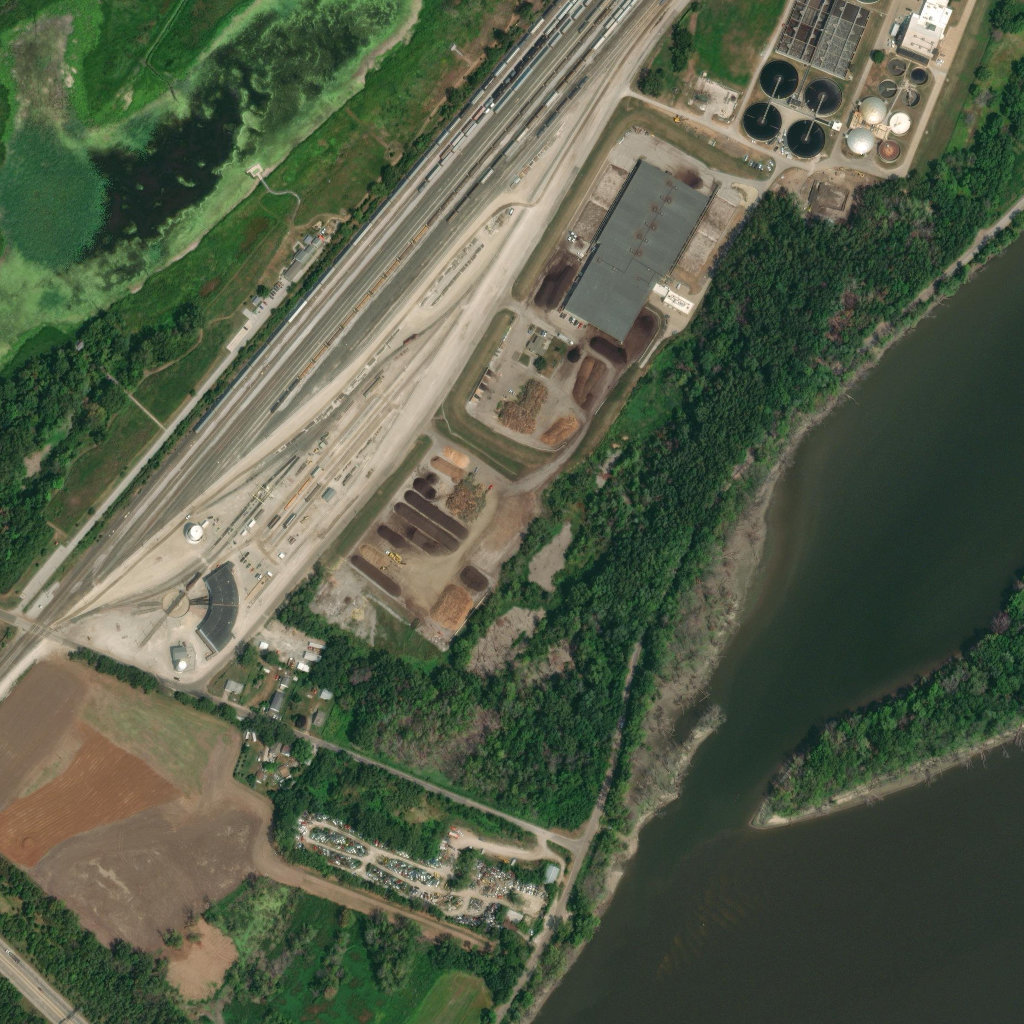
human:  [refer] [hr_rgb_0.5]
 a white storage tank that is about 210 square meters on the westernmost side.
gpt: <box>[[18, 51, 19, 53, 0]]</box>